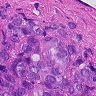
Metastatic tissue present: yes